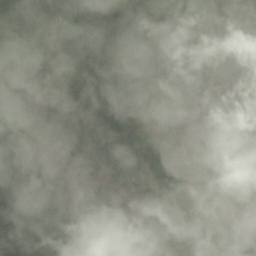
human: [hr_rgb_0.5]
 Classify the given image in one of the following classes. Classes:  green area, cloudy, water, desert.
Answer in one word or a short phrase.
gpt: cloudy